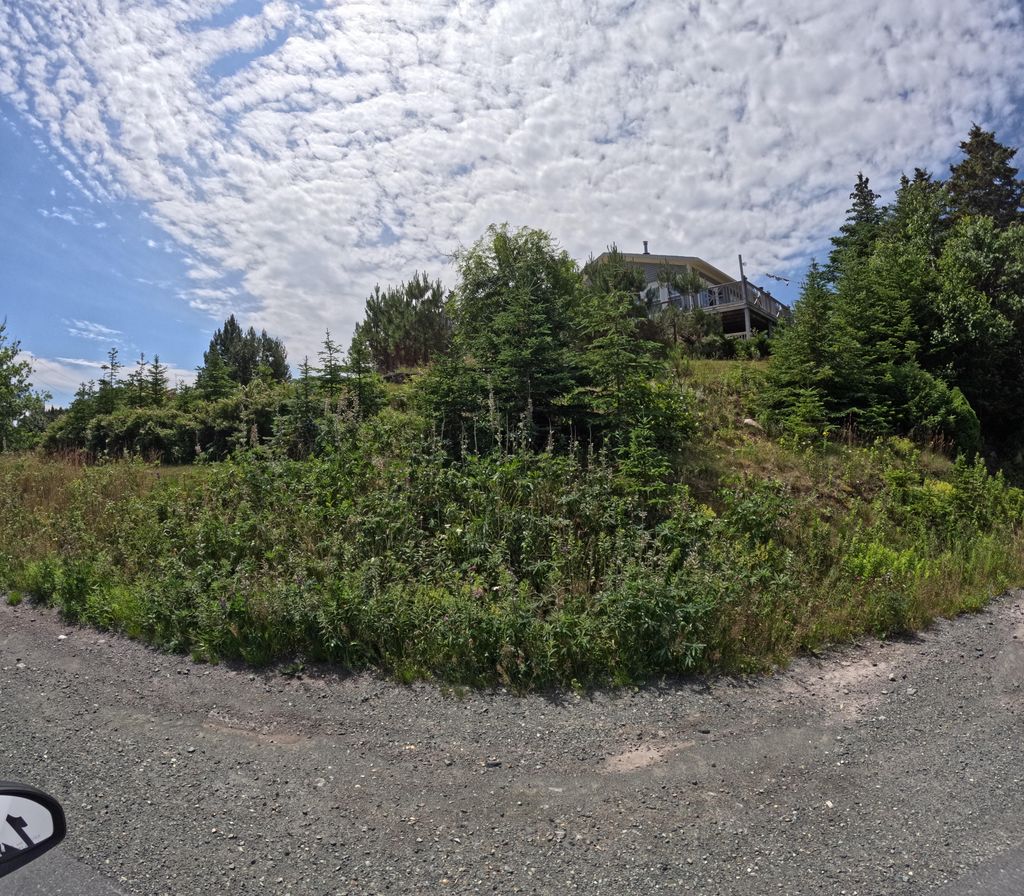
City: st_johns